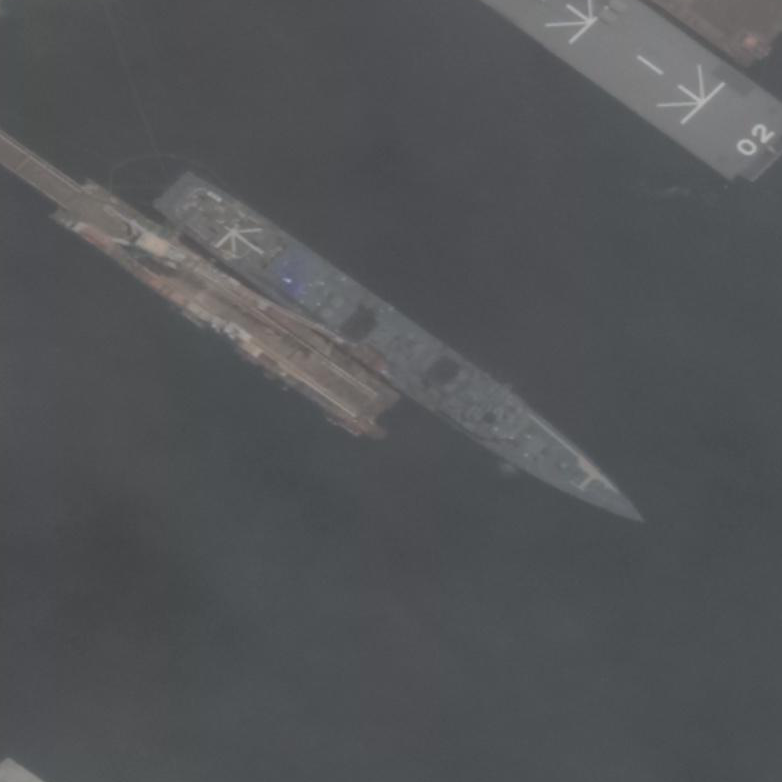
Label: cruiser